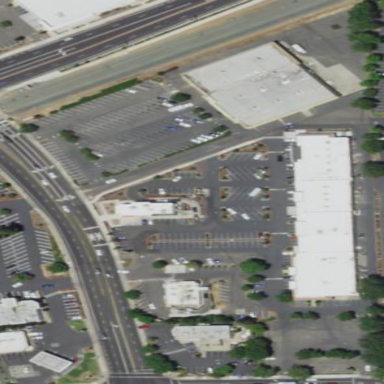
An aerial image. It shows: Retail area.